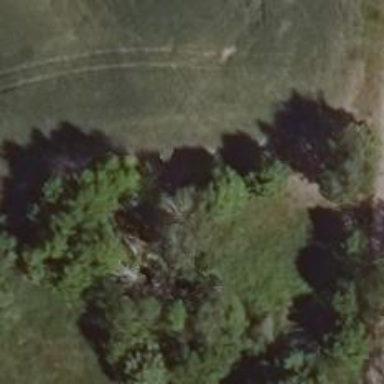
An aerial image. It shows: Row of trees in natural setting.